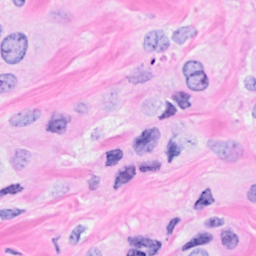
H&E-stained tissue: Breast